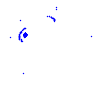
Particle: electron